Field crop: tomato
Growth stage: 2
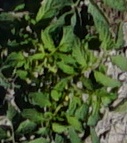
Species: tomato